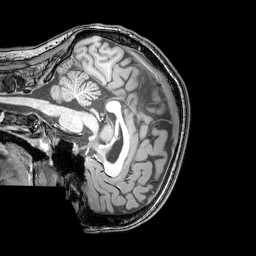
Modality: T1w
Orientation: sagittal
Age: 25
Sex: female
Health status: healthy
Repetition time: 0.081 s
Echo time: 0.037 s